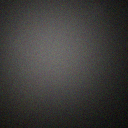
Screen state: off